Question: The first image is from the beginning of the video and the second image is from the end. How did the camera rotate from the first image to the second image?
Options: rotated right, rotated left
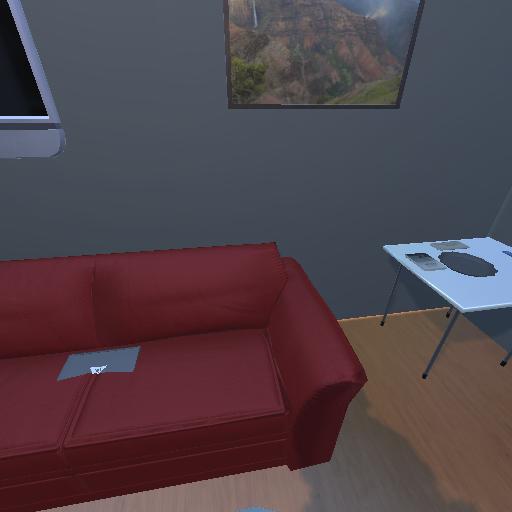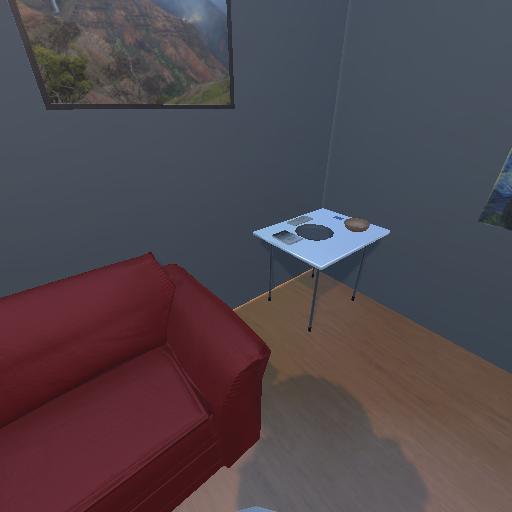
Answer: rotated right